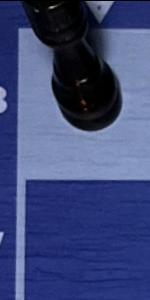
Label: Empty